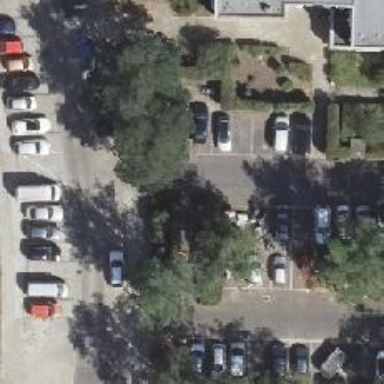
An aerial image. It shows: Parking aisle designated as service road.